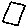
Label: square